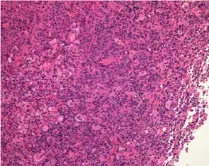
The hematoxylin-eosin (H&E) and immunohistochemical pictures of the tumor. (A) H&E, original magnification, x100.
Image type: pathology (h&e)